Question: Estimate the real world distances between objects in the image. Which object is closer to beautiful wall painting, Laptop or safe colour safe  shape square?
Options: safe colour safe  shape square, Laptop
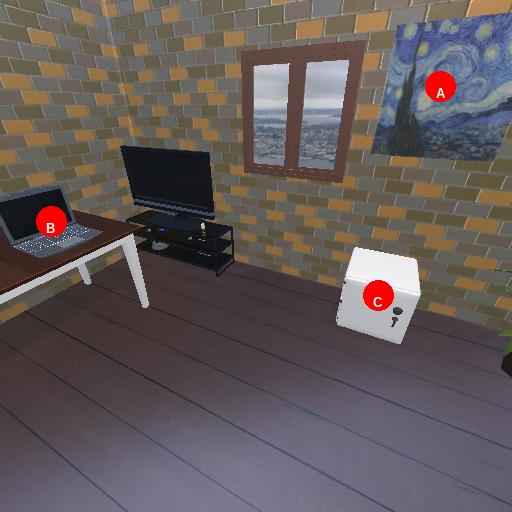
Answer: safe colour safe  shape square